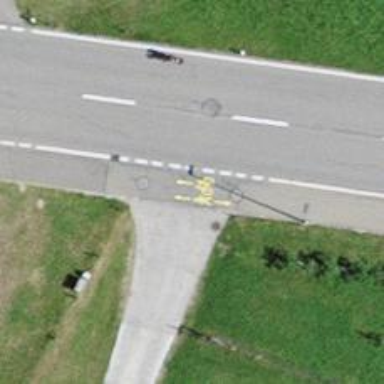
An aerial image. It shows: Unmarked road crossing.